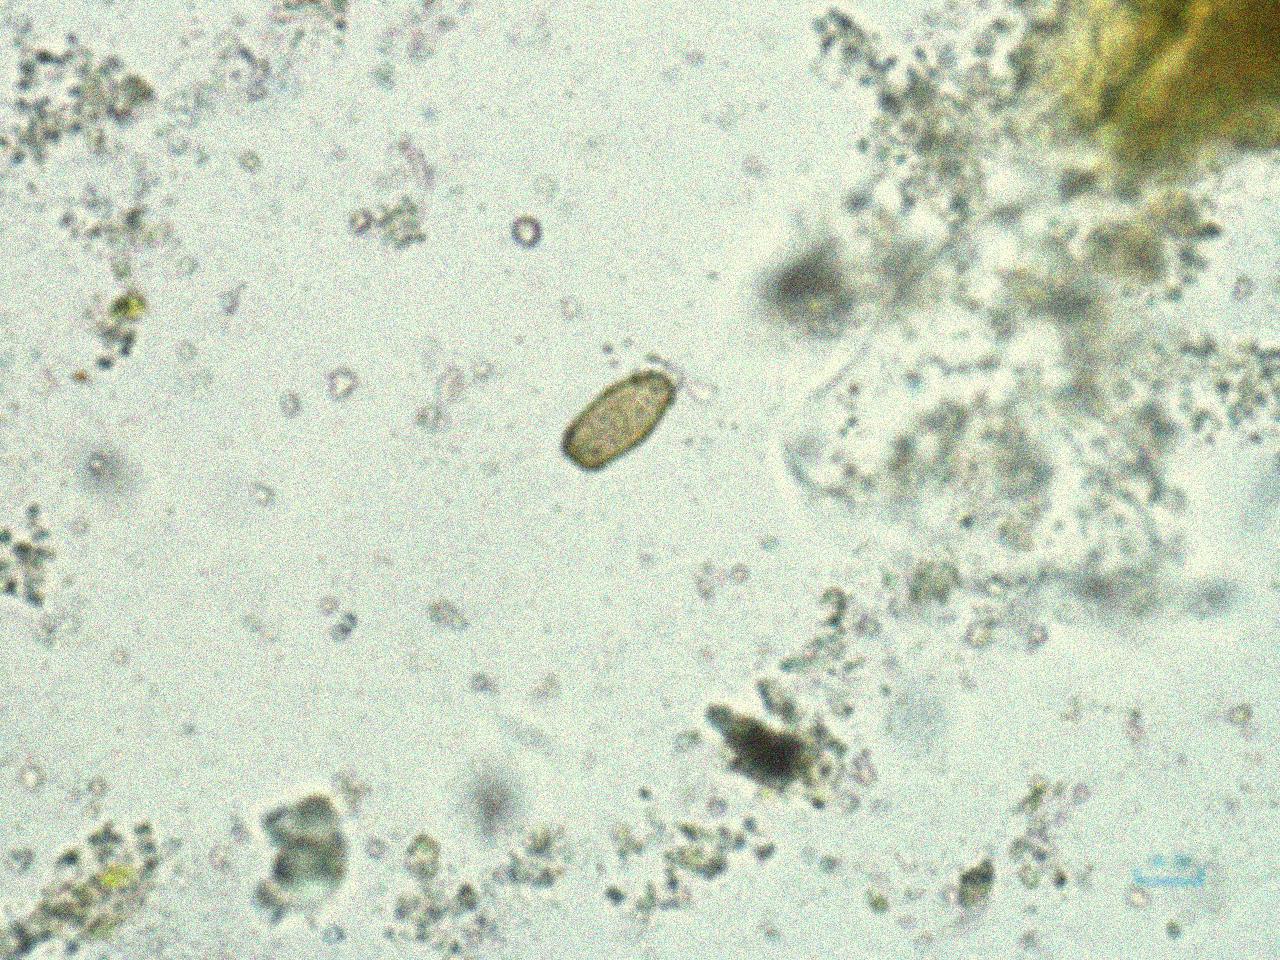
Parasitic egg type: Opisthorchis viverrine